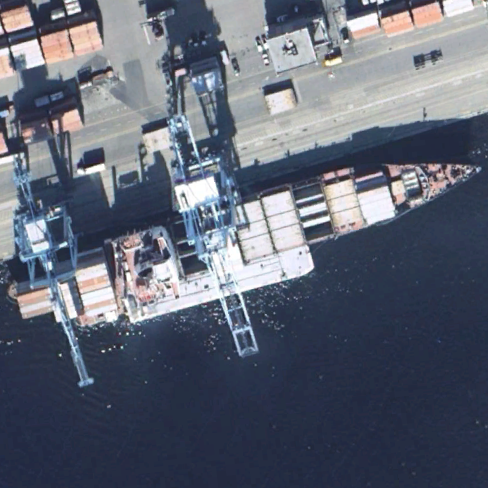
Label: Container_ship